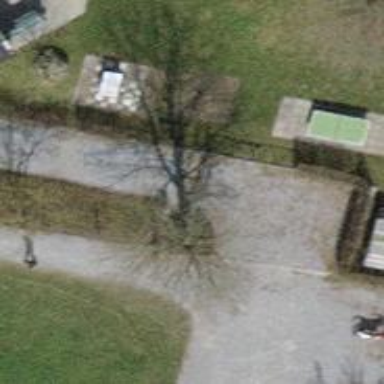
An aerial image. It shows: Gate.